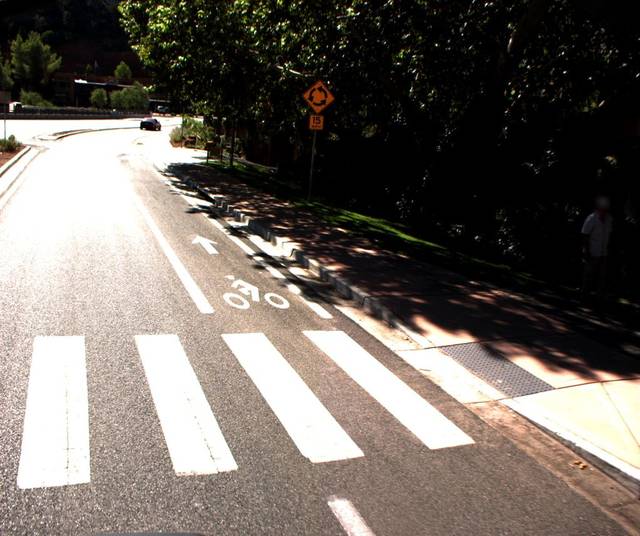
Region: United States
Coordinates: 34.863, -111.763